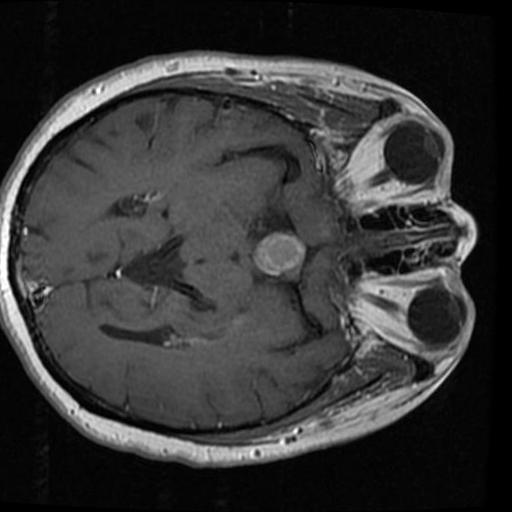
Label: brain_tumor